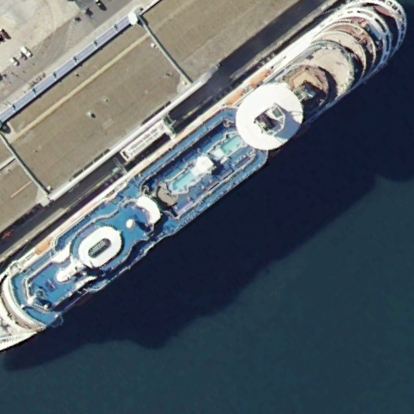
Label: Megayacht